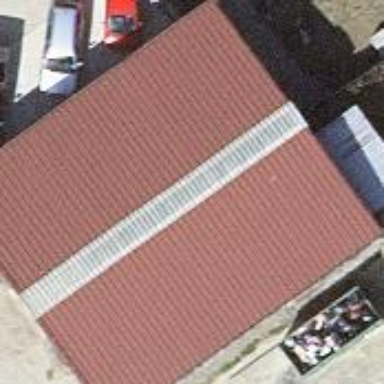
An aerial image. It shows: Stable building.